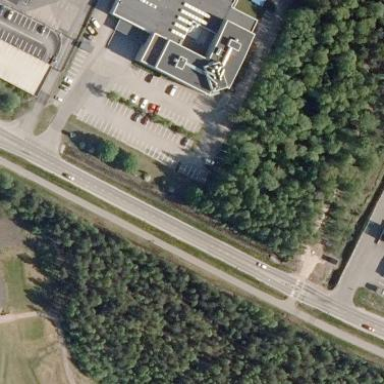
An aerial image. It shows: Parking area with surface.